Aerial crown-view tile of a tropical tree (Barro Colorado Island, Panama), acquired 20240611:
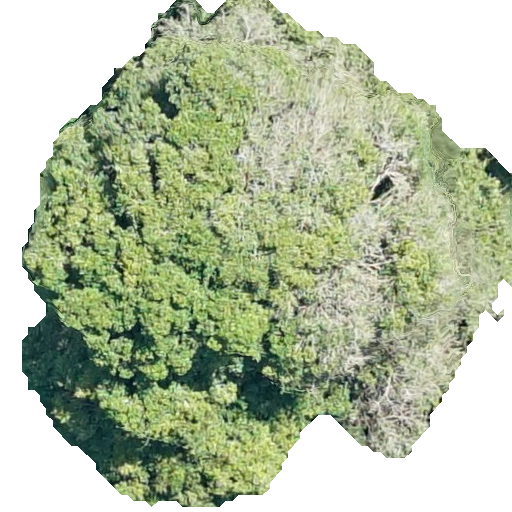
Species: Prioria copaifera
GBIF accepted scientific name: Prioria copaifera
Crown area: 281.015 m²